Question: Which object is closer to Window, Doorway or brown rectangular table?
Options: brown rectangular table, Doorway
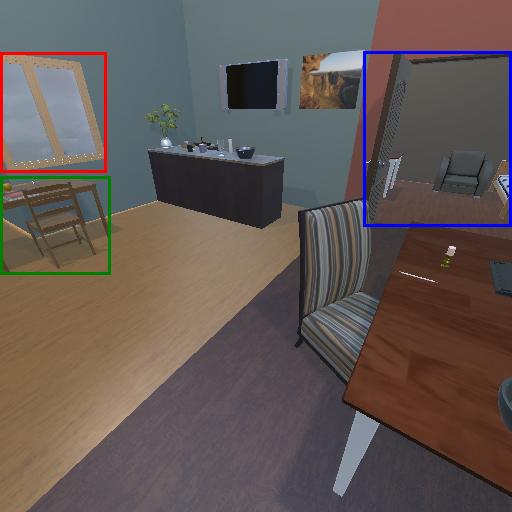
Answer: brown rectangular table